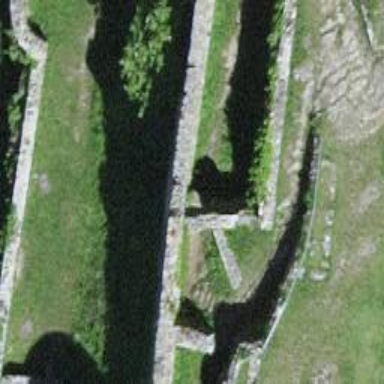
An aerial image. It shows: Wall is shown in the image.